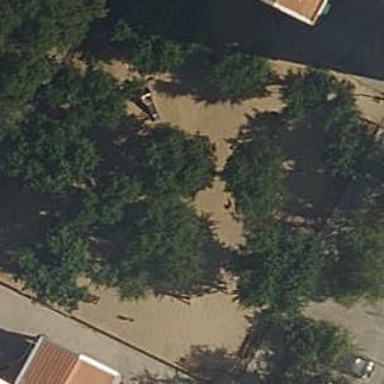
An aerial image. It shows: Playground area for leisure activities on the land.